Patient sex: M
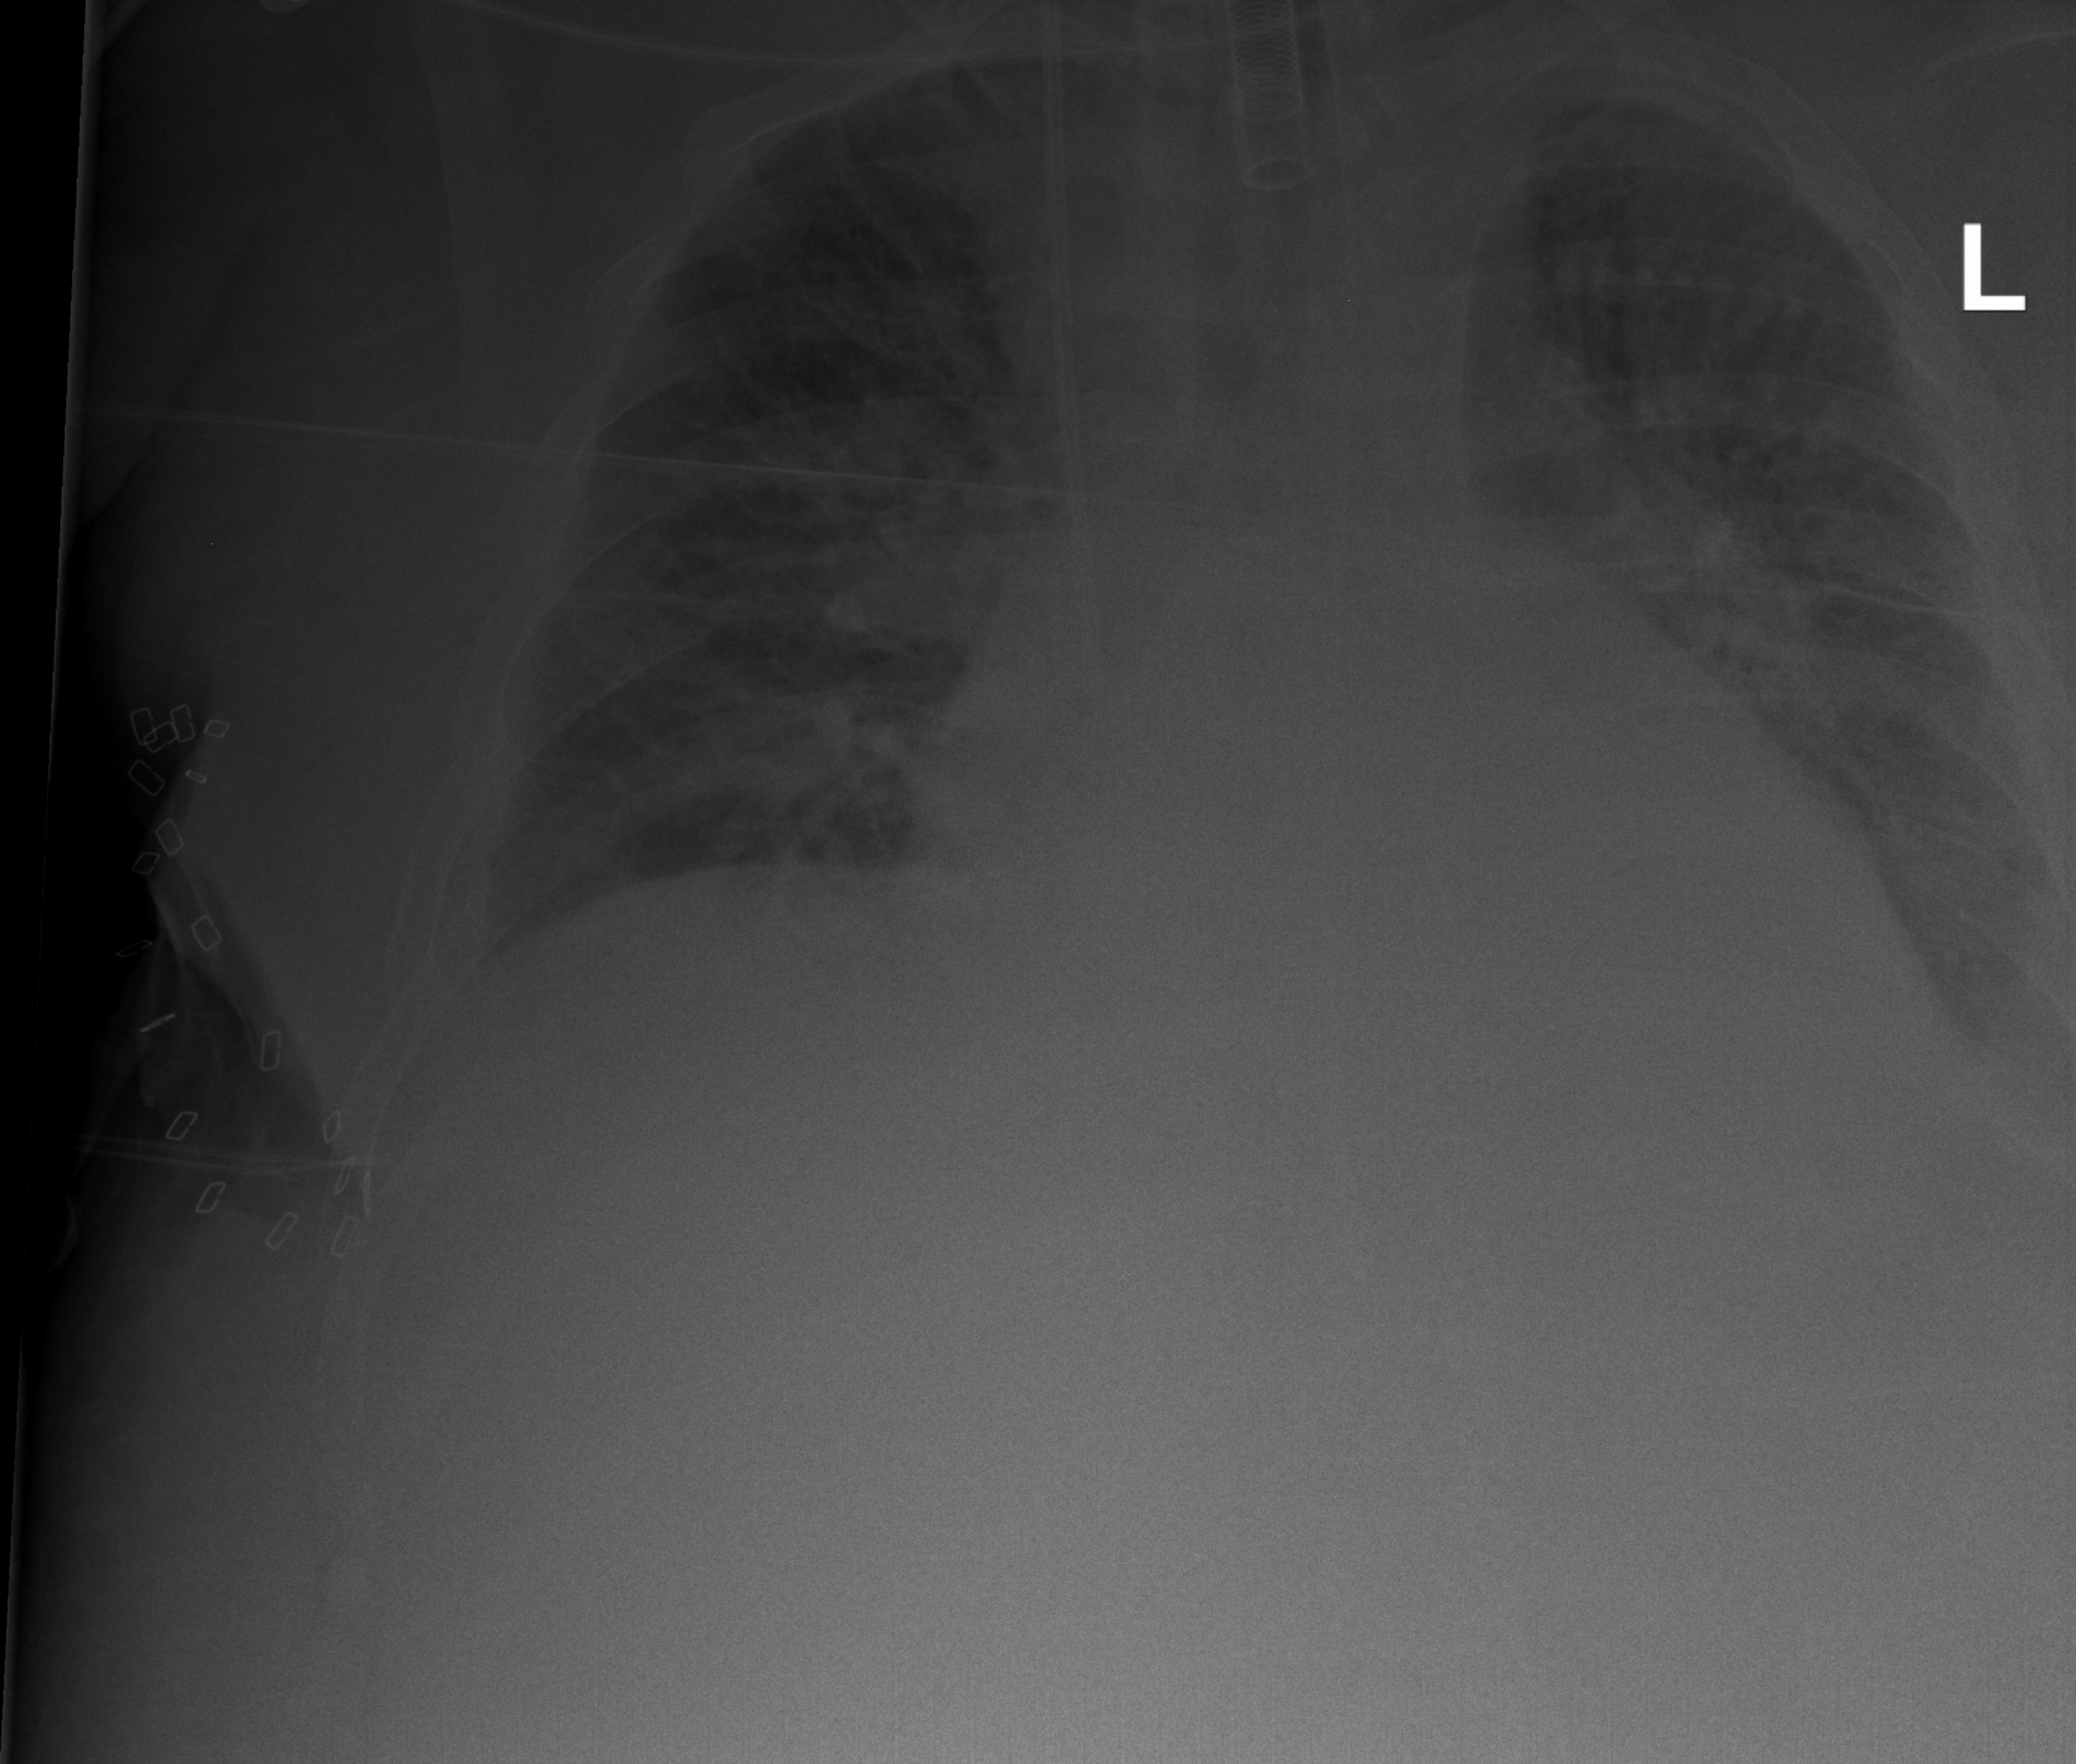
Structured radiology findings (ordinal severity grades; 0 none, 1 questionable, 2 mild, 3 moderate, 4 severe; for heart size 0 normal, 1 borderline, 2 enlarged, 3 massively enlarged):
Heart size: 2
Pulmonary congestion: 3
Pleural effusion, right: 2
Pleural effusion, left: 2
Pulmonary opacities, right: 3
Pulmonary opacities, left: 2
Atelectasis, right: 3
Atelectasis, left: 2